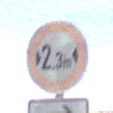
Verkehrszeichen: TatsaechlicheBreite2Komma3
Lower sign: RichtungsangabeDurchPfeile5
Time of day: Midday
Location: Outdoor (Nature)
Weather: PartlyCloudy
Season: NotSpecified
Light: Natural